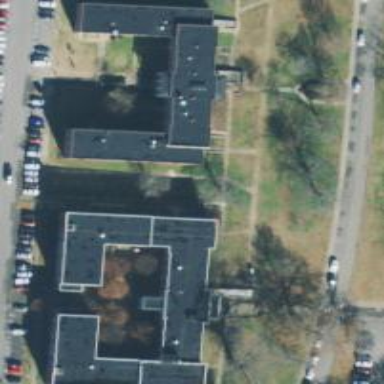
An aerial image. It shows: Residential building belonging to university.